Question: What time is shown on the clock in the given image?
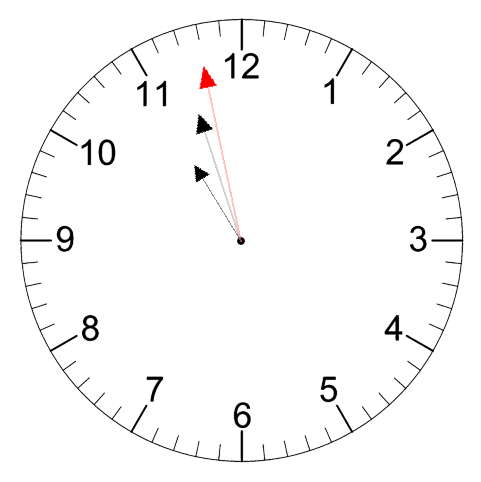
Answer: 10:56:58